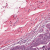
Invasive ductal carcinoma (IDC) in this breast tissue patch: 0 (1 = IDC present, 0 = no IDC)